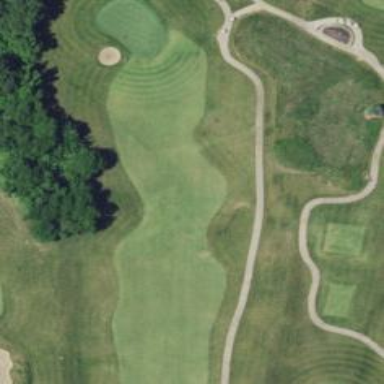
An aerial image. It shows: Golf fairway surrounded by grass.